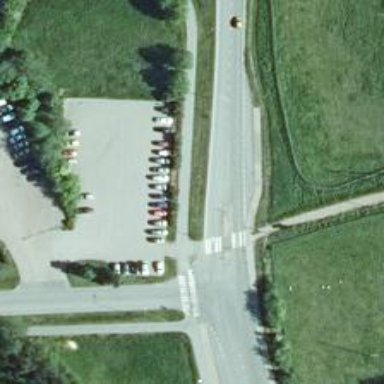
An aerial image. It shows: Marked road crossing with pedestrian island.